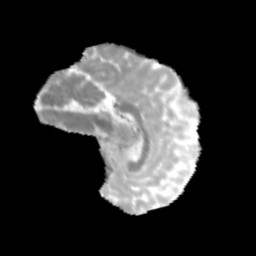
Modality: MD
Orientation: sagittal
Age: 13
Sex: female
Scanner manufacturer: siemens
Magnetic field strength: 3 T
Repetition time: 3.8 s
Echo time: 0.07 s